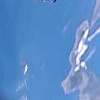
Label: water